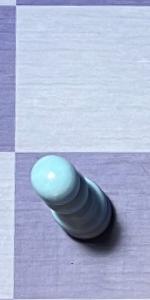
Label: Pawn_White